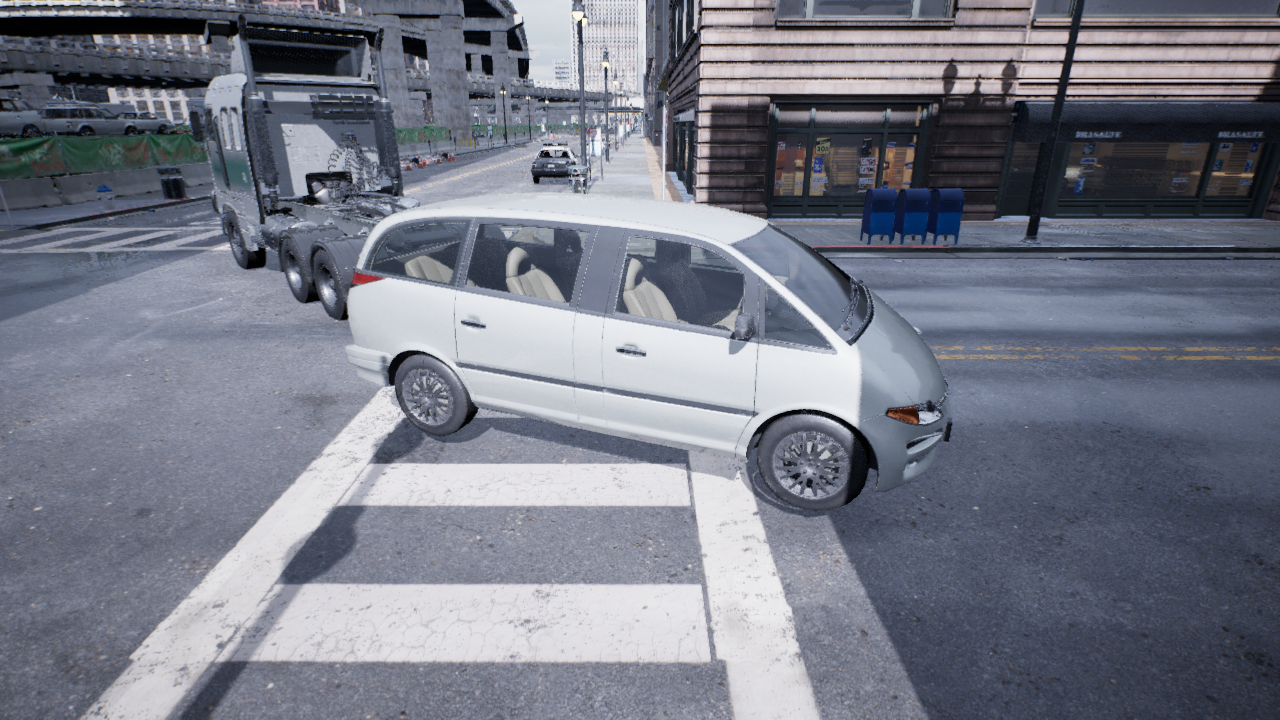
Venue: intersection
Lighting: overcast
Vehicle rig: minivan